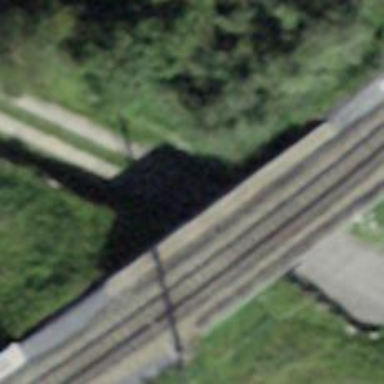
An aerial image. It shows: Track road with grade2 tracktype. It goes through tunnel.